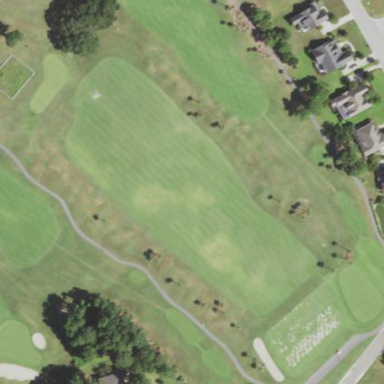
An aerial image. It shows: Grassy area designated for driving range golf.